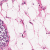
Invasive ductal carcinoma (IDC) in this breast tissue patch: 0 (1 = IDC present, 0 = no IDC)